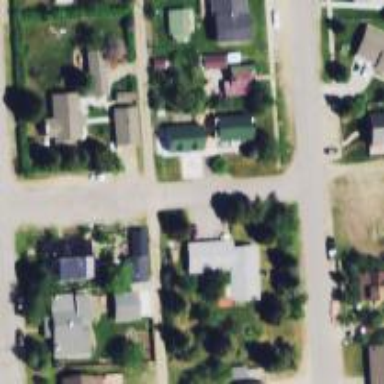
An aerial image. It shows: Alley classified as service road.